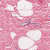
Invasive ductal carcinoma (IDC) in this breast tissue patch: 0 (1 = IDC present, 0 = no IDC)